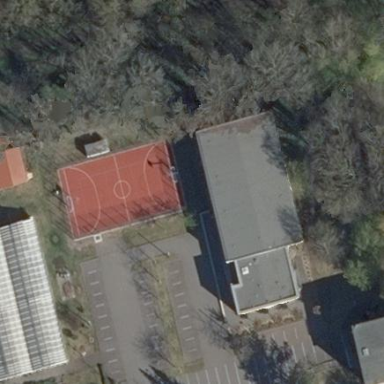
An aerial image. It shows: Basketball court located in leisure land pitch.